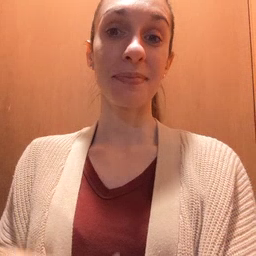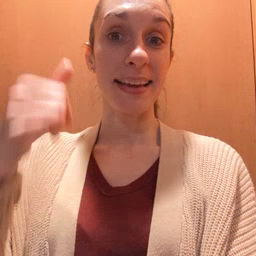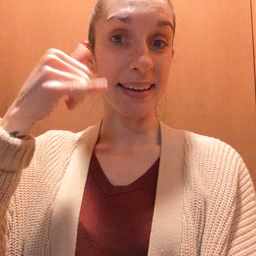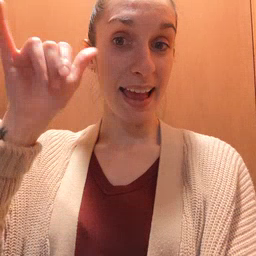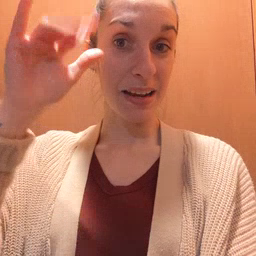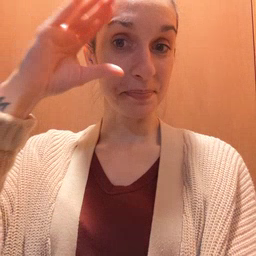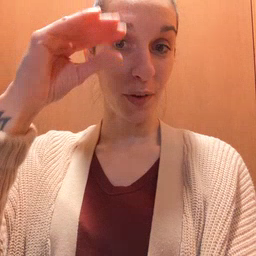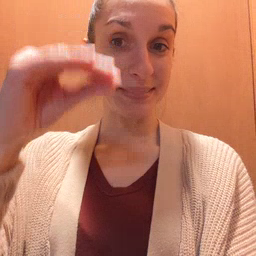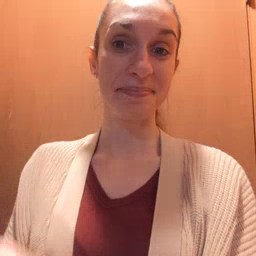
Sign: cowboy